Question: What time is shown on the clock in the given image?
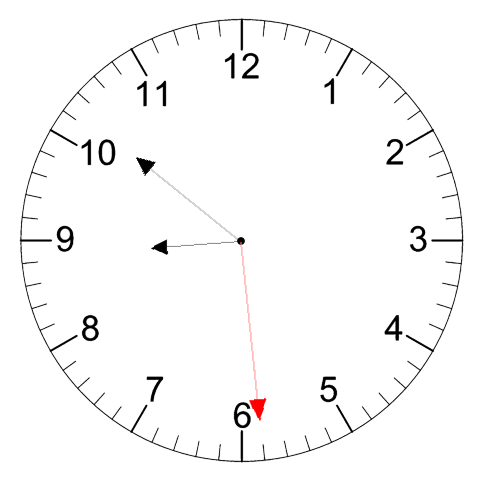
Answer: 08:51:29